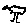
Label: tree